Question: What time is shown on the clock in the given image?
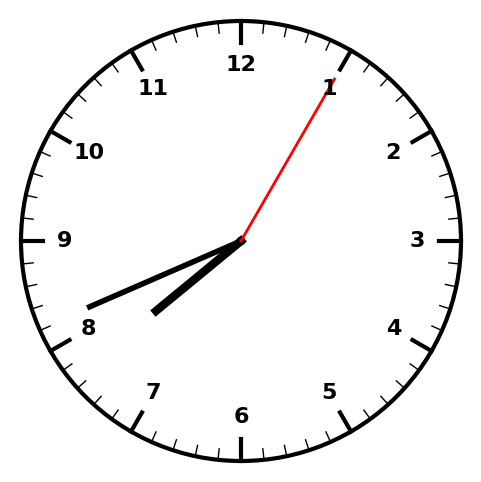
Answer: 07:41:05